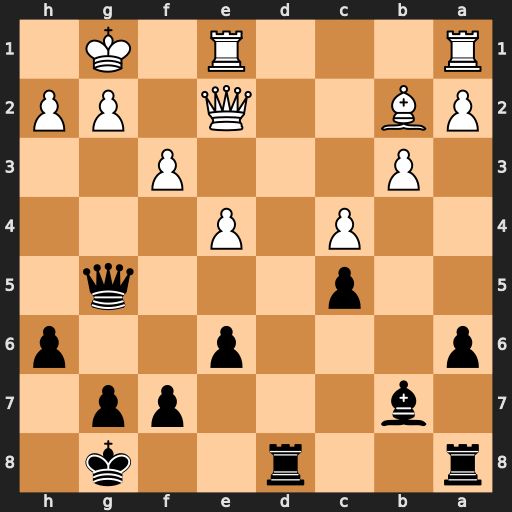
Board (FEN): r2r2k1/1b3pp1/p3p2p/2p3q1/2P1P3/1P3P2/PB2Q1PP/R3R1K1
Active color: b
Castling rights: -
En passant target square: -
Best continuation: Rd2 h4 Rxe2 hxg5 Rxb2